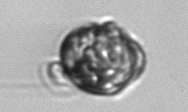
Label: Proterythropsis